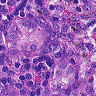
Metastatic tissue present: yes